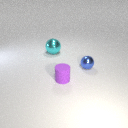
small blue metal sphere to the right of large cyan metal sphere